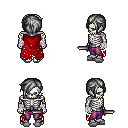
a pixel art fantasy rpg character, male body template, skeleton, red tattered cape, magenta pants, gray pixie cut hairstyle, white cloth bandages, white slippers, dagger, four views (front, back, left, right), 2x2 character sprite sheet, small pixel art, hard edges, no anti-aliasing